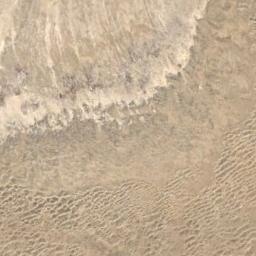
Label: desert